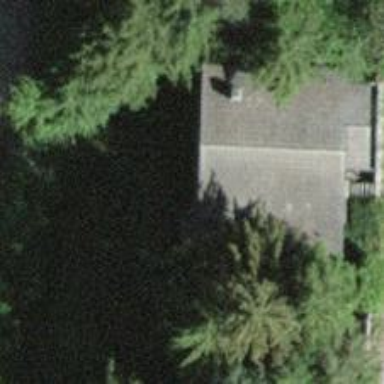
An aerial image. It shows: Simple house.